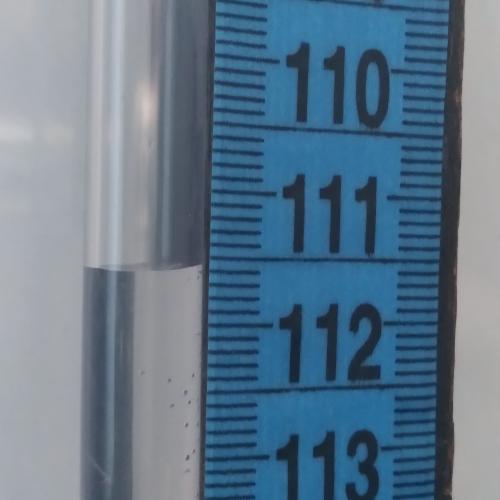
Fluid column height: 111.6 cm